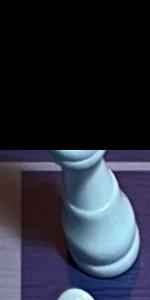
Label: King_White